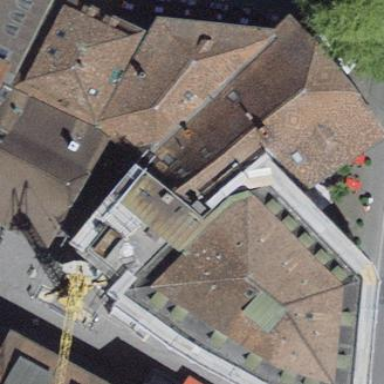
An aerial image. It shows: Restaurant in building.